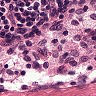
Metastatic tissue present: no